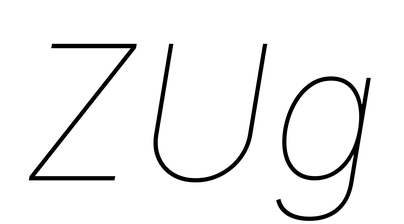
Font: Inter-Italic_Thin_Italic